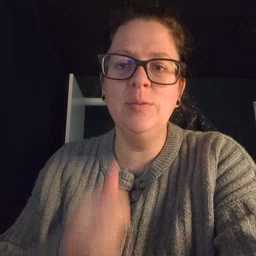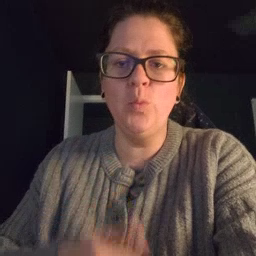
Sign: tomorrow